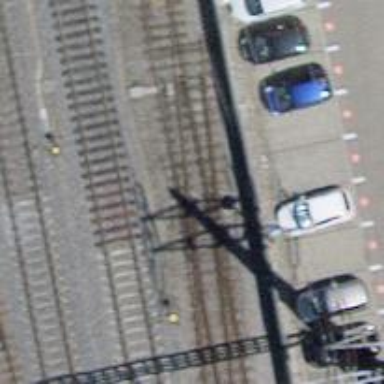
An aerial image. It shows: Railway switch.